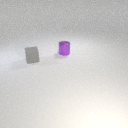
small gray rubber cube to the left of small purple metal cylinder